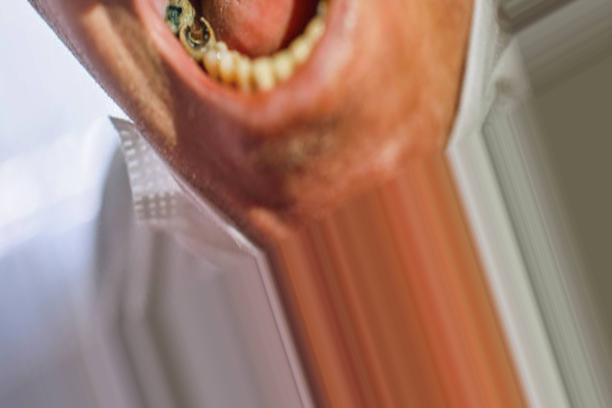
Condition: Caries